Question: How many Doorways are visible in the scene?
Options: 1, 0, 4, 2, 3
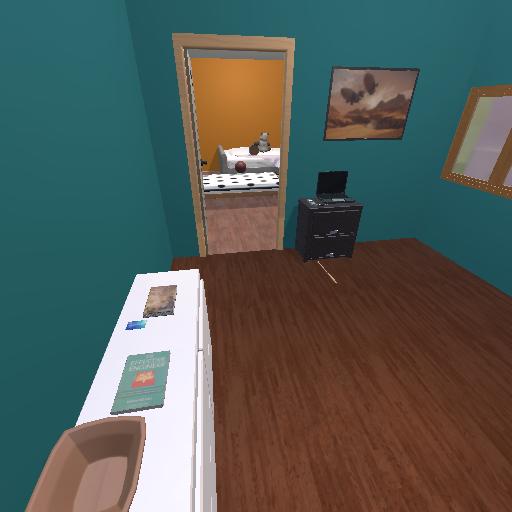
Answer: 1